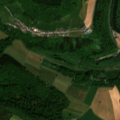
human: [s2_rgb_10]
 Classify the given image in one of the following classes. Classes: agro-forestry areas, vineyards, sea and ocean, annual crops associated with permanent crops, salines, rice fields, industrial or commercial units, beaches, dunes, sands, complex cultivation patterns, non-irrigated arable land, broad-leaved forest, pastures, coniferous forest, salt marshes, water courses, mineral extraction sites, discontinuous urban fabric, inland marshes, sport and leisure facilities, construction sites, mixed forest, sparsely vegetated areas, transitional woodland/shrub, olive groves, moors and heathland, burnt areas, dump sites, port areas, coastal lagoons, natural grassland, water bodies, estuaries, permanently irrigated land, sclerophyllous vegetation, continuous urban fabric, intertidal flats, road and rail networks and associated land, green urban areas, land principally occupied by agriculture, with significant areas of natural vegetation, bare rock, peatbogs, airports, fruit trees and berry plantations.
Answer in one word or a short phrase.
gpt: non-irrigated arable land, pastures, complex cultivation patterns, broad-leaved forest